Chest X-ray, AP view. Patient: 29 years old, sex F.
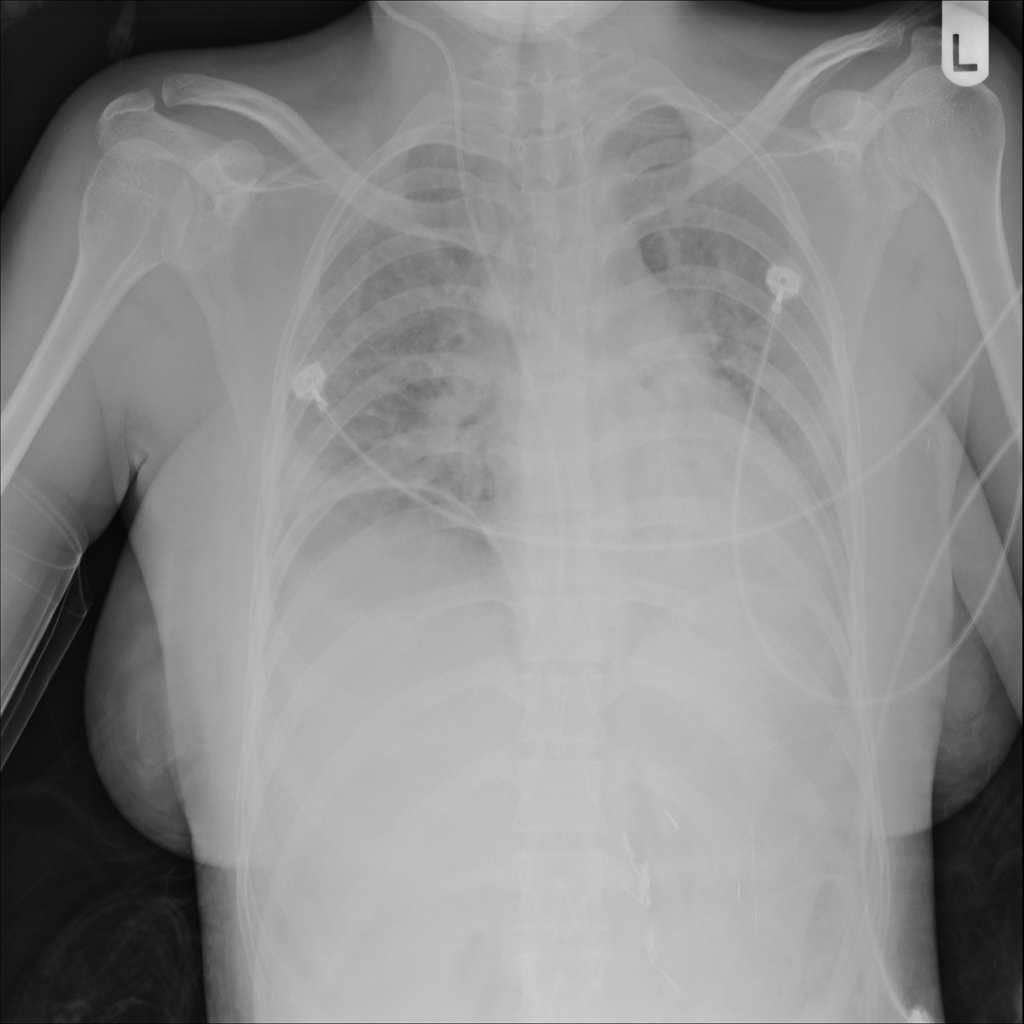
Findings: No Finding